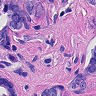
Metastatic tissue present: yes